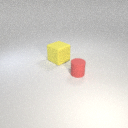
large yellow rubber cube behind small red rubber cylinder